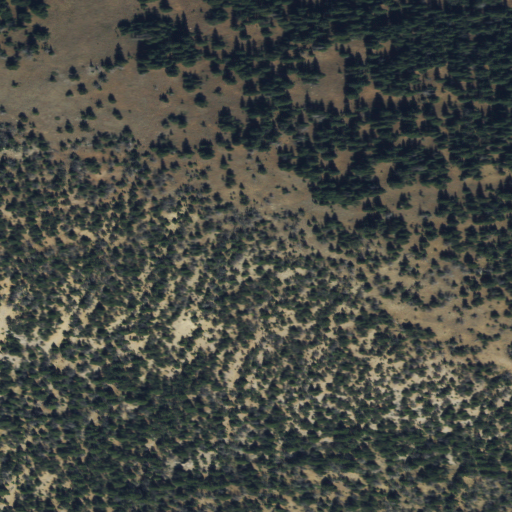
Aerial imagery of mountain in Montana named Canyon Mountain containing evergreen forest, shrub, and grassland